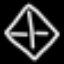
Label: diamond